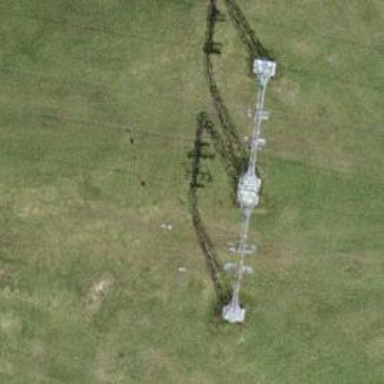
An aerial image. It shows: Pylon for aerialway.